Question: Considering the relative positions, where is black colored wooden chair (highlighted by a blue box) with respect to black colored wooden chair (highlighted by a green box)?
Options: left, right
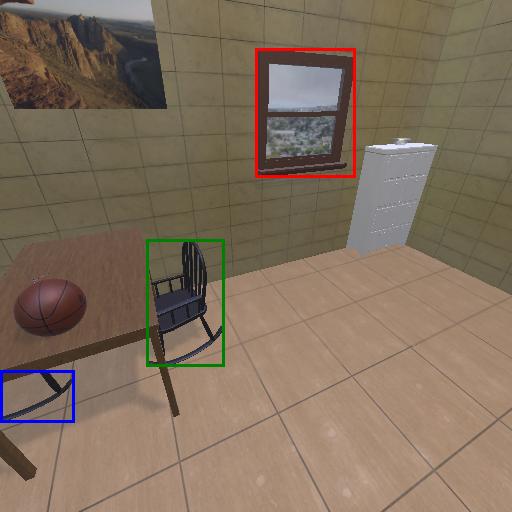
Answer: left